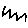
Label: zigzag